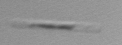
Label: Leptocylindrus